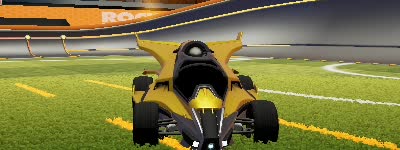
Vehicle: aftershock